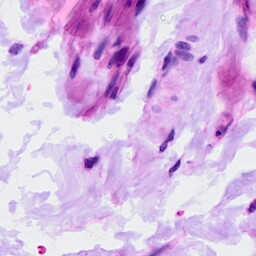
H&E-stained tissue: Ovarian